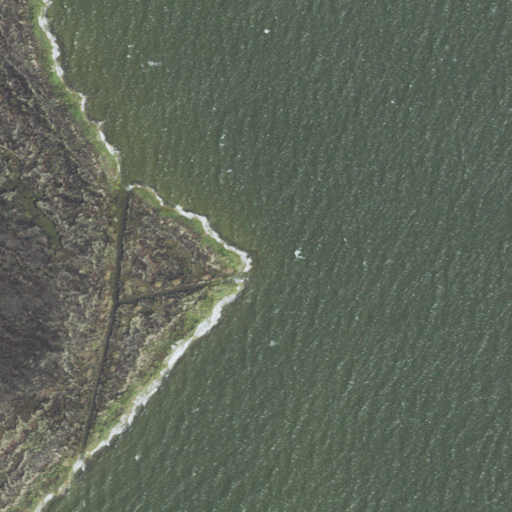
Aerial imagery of cape in North Carolina named Boar Point containing open water and herbaceous wetlands